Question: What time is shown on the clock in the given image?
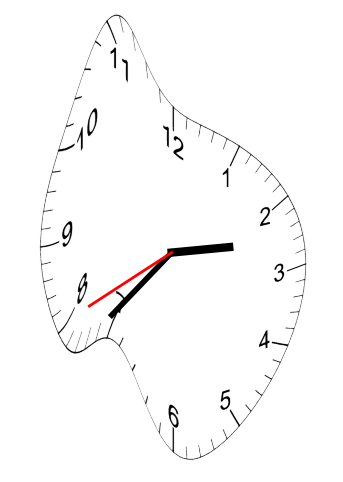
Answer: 02:36:40